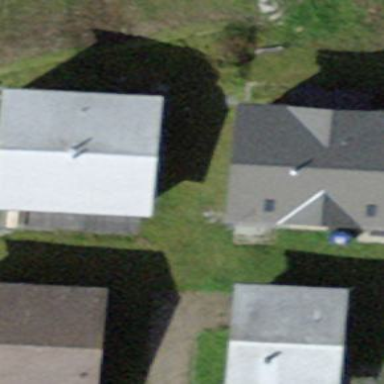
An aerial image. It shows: Detached building with gabled roof.